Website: bh-photo
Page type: address-validator
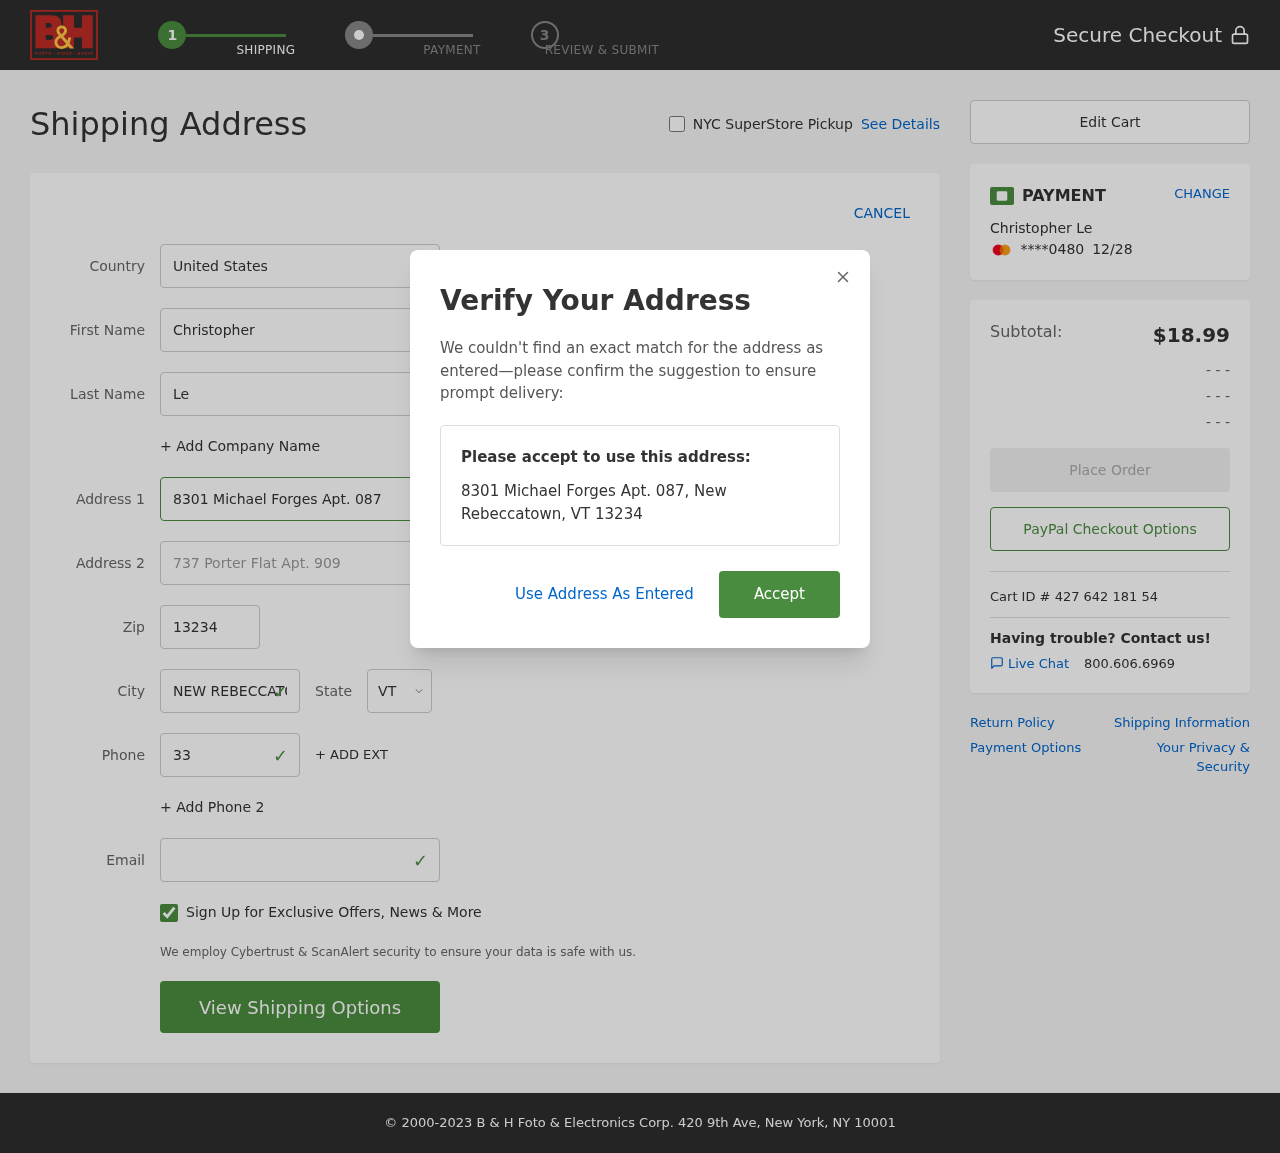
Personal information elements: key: PII_CARD_EXPIRY
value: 12/28
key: PII_CARD_LAST4
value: ****0480
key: PII_CITY
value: New Rebeccatown
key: PII_COUNTRY
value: United States
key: PII_EMAIL
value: cle@gmail.com
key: PII_FIRSTNAME
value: Christopher
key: PII_FULLNAME
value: Christopher Le
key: PII_LASTNAME
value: Le
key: PII_PHONE
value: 3393828196
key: PII_POSTCODE
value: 13234
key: PII_STATE_ABBR
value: VT
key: PII_STREET
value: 8301 Michael Forges Apt. 087
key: PII_STREET2
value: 737 Porter Flat Apt. 909
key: PII_CITY_STATE_ZIP
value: New Rebeccatown, VT 13234
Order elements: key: ORDER_SUBTOTAL
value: $18.99
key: ORDER_ID
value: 427 642 181 54